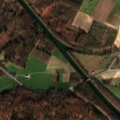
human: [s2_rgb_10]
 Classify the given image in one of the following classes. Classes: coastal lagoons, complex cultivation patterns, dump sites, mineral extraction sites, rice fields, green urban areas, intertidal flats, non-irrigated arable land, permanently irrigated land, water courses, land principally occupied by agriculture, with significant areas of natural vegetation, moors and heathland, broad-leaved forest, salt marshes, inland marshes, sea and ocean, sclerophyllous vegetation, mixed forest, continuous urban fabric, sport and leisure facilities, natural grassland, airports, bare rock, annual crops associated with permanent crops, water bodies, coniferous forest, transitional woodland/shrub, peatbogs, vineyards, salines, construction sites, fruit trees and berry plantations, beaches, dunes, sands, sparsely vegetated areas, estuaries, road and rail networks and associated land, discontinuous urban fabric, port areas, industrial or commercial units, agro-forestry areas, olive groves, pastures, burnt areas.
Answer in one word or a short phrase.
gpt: non-irrigated arable land, pastures, complex cultivation patterns, broad-leaved forest